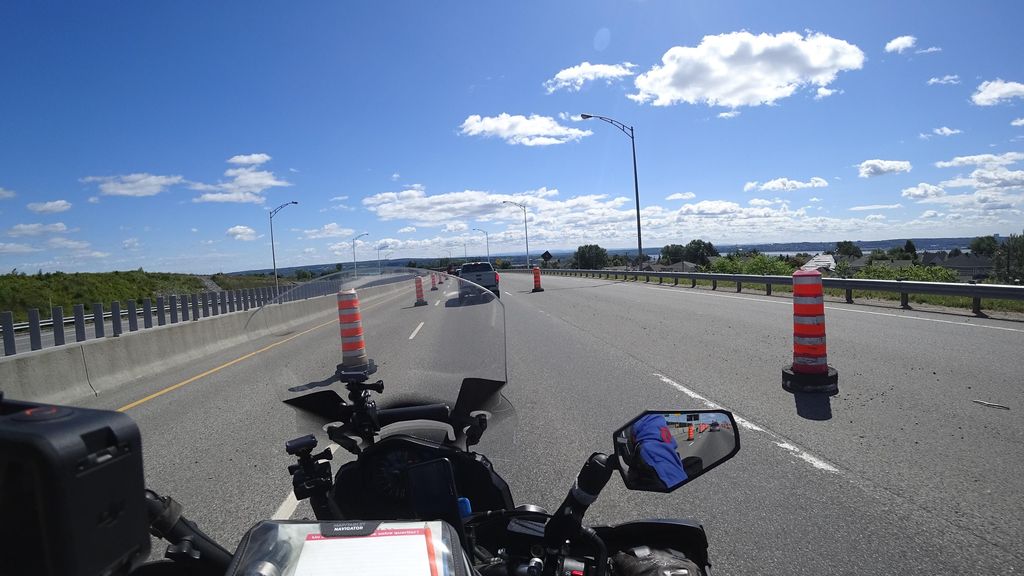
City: quebec_city